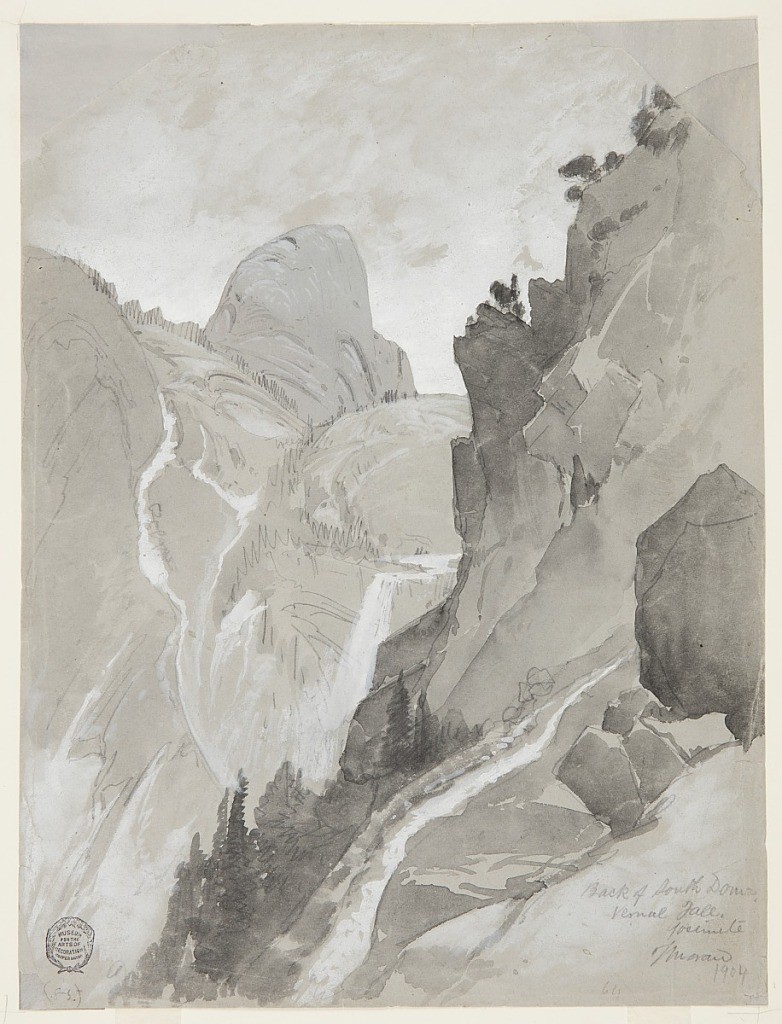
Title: Vernal Falls, Yosemite
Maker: Thomas Moran, American, b. Britain, 1837–1926
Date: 1904
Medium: Brush and gray wash, white goauche, graphite on gray wove paper
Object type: Drawing
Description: Vertical view of rocky crag with two cascades in right foreground; South Dome rises in center of background.